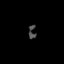
Tissue: skin
Cell type: Others
Senescence score: 0.7379
Nuclear area (px): 91
Mean DAPI intensity: 69.769